Question: I'm using the following plugin on my website: <URL>
It works fine however on certain images, the markup breaks. I tried fixing it but i can't fix it.
I think the problem is with the image - it's a picture of a giraffe and the giraffe has a big neck so is it possibly breaking out of the size of the div containing it.
Anyone had this problem before?

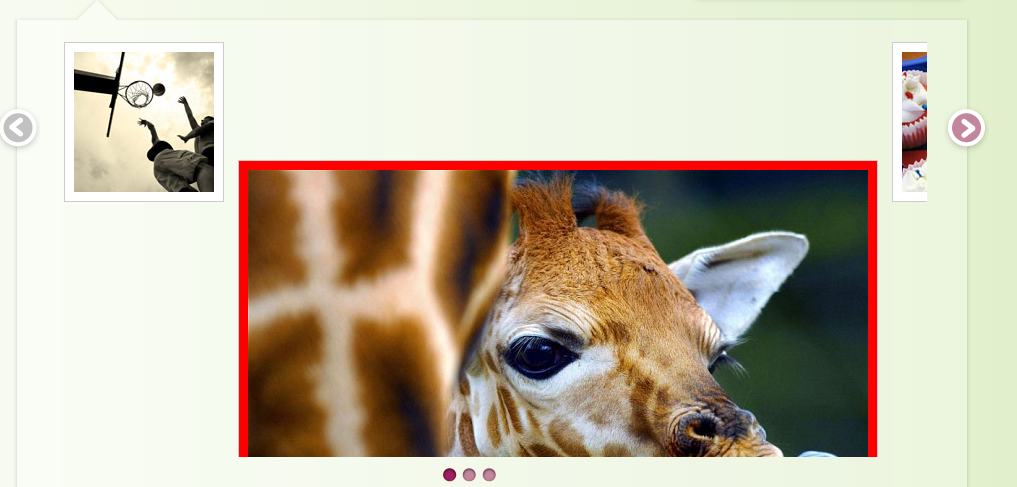
Answer: Ahh this is clearly Giraffeoverflow. It happens to me all the time on iOS.